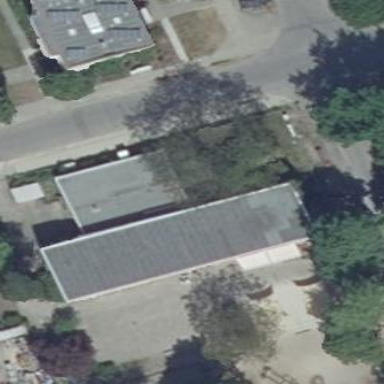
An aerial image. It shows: Part of building.